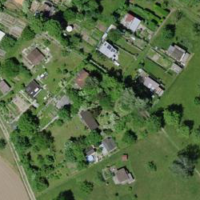
EUNIS habitat code: 53
Species observed at this site:
Datura stramonium